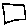
Label: square